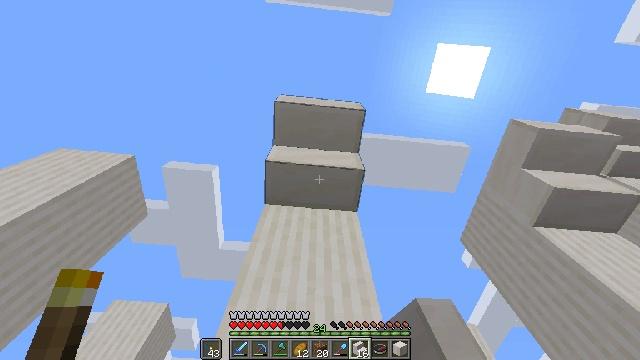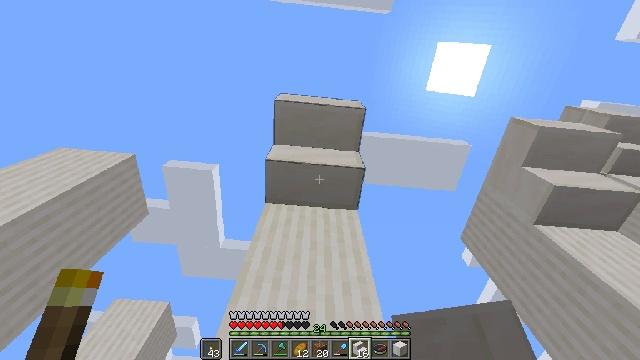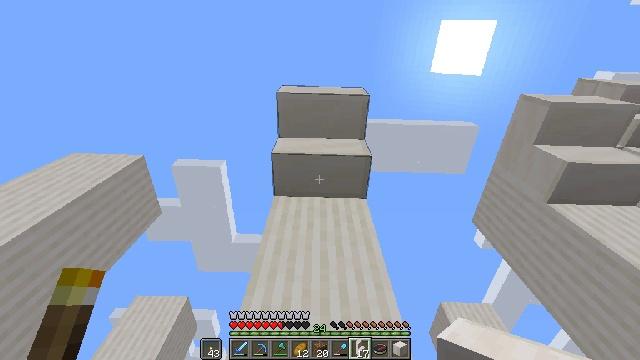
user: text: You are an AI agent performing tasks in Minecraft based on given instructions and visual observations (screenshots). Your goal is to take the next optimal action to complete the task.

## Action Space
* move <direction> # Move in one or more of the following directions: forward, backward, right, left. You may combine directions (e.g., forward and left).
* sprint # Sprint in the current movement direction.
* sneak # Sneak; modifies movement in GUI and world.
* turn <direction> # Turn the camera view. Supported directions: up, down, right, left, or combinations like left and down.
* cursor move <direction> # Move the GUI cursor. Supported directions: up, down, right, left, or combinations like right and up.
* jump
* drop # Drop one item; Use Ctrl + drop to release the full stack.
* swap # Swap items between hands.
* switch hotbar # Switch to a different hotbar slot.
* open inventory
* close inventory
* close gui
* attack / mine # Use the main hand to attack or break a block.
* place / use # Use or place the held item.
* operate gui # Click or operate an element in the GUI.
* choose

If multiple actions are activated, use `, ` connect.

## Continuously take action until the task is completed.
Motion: motion action
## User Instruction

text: Drop quartz stairs.
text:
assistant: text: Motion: drop
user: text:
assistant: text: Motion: turn left and down, drop
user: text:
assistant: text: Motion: drop